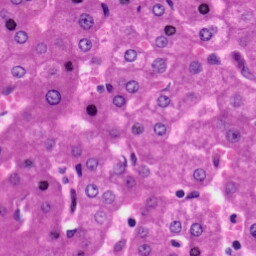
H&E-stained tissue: Liver